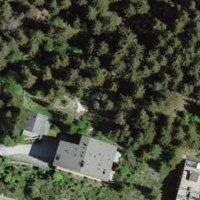
EUNIS habitat code: 43
Species observed at this site:
Petasites albus